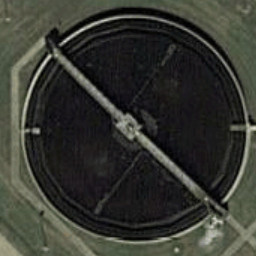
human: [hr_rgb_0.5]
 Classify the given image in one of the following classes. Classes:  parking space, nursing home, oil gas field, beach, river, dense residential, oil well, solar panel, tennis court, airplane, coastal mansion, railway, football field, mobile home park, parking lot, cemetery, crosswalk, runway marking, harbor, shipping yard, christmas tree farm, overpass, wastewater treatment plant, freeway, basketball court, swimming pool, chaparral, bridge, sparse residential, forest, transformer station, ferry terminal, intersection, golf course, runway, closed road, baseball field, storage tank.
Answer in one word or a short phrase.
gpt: wastewater treatment plant